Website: walmart
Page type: store-pickup
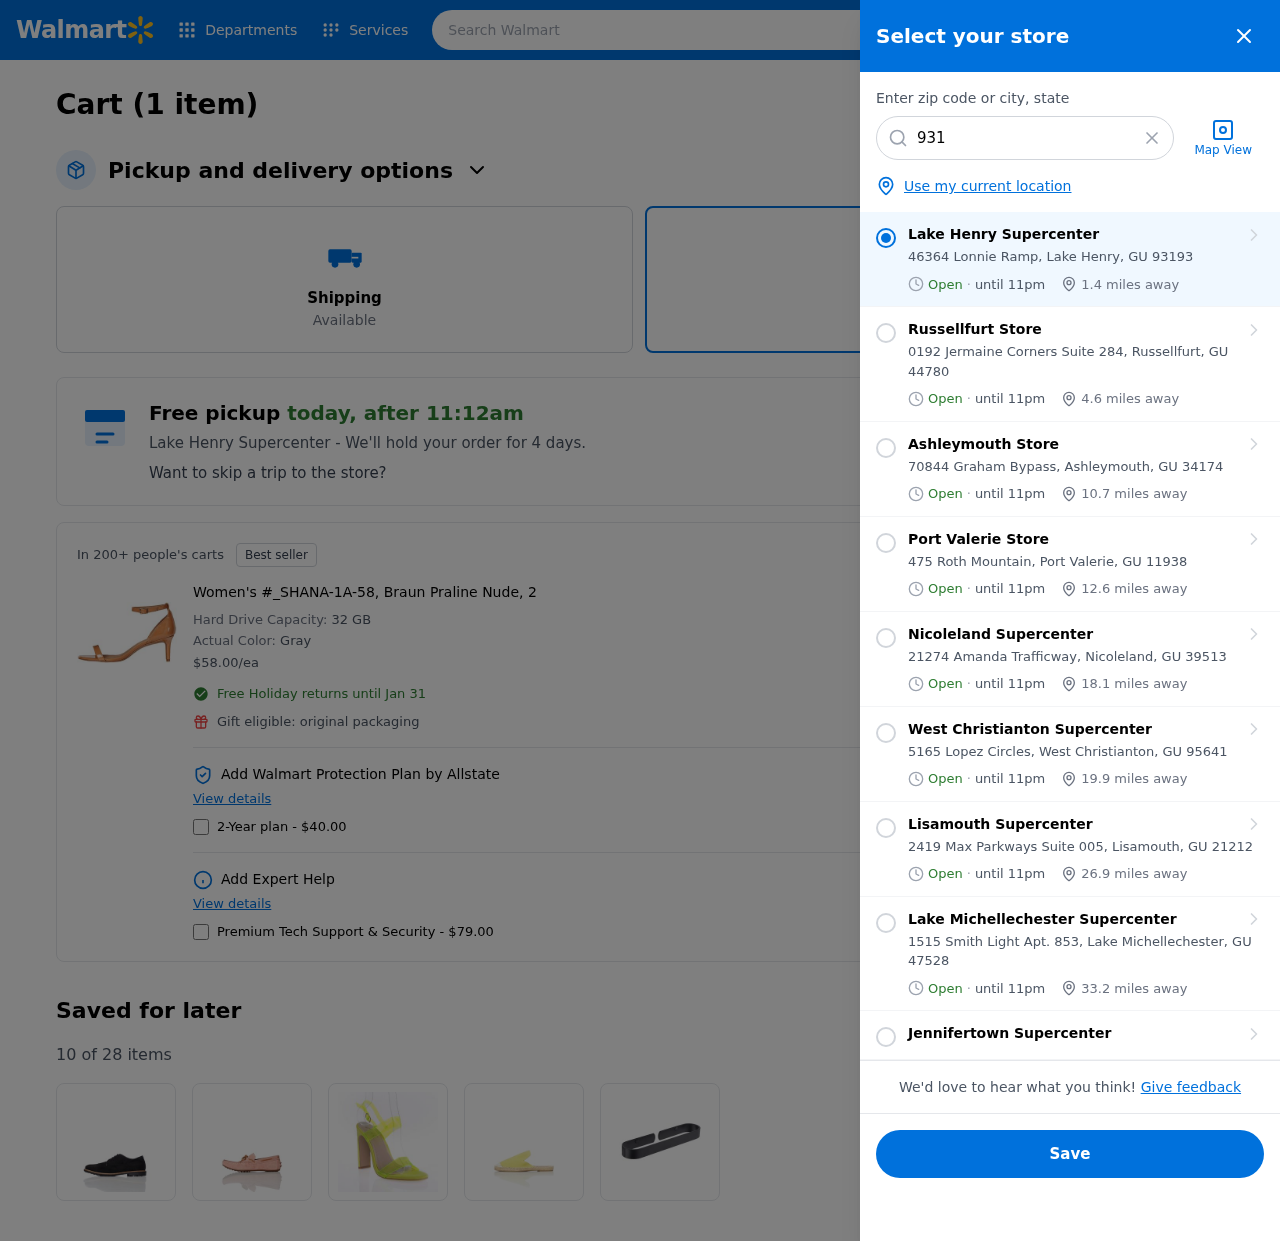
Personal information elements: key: PII_CITY
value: Lake Henry
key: PII_CITY
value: Lake Henry Supercenter
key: PII_CITY_STATE_ZIP
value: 46364 Lonnie Ramp, Lake Henry, GU 93193
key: PII_LOCATION1_CITY
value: Russellfurt Store
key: PII_LOCATION1_CITY_STATE_ZIP
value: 0192 Jermaine Corners Suite 284, Russellfurt, GU 44780
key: PII_LOCATION2_CITY
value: Ashleymouth Store
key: PII_LOCATION2_CITY_STATE_ZIP
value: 70844 Graham Bypass, Ashleymouth, GU 34174
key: PII_LOCATION3_CITY
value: Port Valerie Store
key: PII_LOCATION3_CITY_STATE_ZIP
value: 475 Roth Mountain, Port Valerie, GU 11938
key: PII_LOCATION4_CITY
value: Nicoleland Supercenter
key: PII_LOCATION4_CITY_STATE_ZIP
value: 21274 Amanda Trafficway, Nicoleland, GU 39513
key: PII_LOCATION5_CITY
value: West Christianton Supercenter
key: PII_LOCATION5_CITY_STATE_ZIP
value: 5165 Lopez Circles, West Christianton, GU 95641
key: PII_LOCATION6_CITY
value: Lisamouth Supercenter
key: PII_LOCATION6_CITY_STATE_ZIP
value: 2419 Max Parkways Suite 005, Lisamouth, GU 21212
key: PII_LOCATION7_CITY
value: Lake Michellechester Supercenter
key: PII_LOCATION7_CITY_STATE_ZIP
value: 1515 Smith Light Apt. 853, Lake Michellechester, GU 47528
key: PII_LOCATION8_CITY
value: Jennifertown Supercenter
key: PII_POSTCODE
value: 93193
Product elements: key: PRODUCT1_NAME
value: Women's #_SHANA-1A-58, Braun Praline Nude, 2
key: PRODUCT1_PRICE
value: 58
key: PRODUCT1_DESC
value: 32 GB
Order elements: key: ORDER_NUM_ITEMS
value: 1
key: ORDER_NUM_ITEMS
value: Cart (1 item)
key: ORDER_DELIVERY_DATE
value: today, after 11:12am
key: ORDER_ITEM1_QUANTITY
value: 1
Search elements: key: HEADER_SEARCH
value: Search Walmart
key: SEARCH_LOCATION
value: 93193